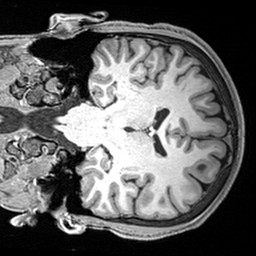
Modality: T1w
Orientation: coronal
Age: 18
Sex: male
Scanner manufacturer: siemens
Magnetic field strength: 3 T
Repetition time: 2.4 s
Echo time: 0.0022 s